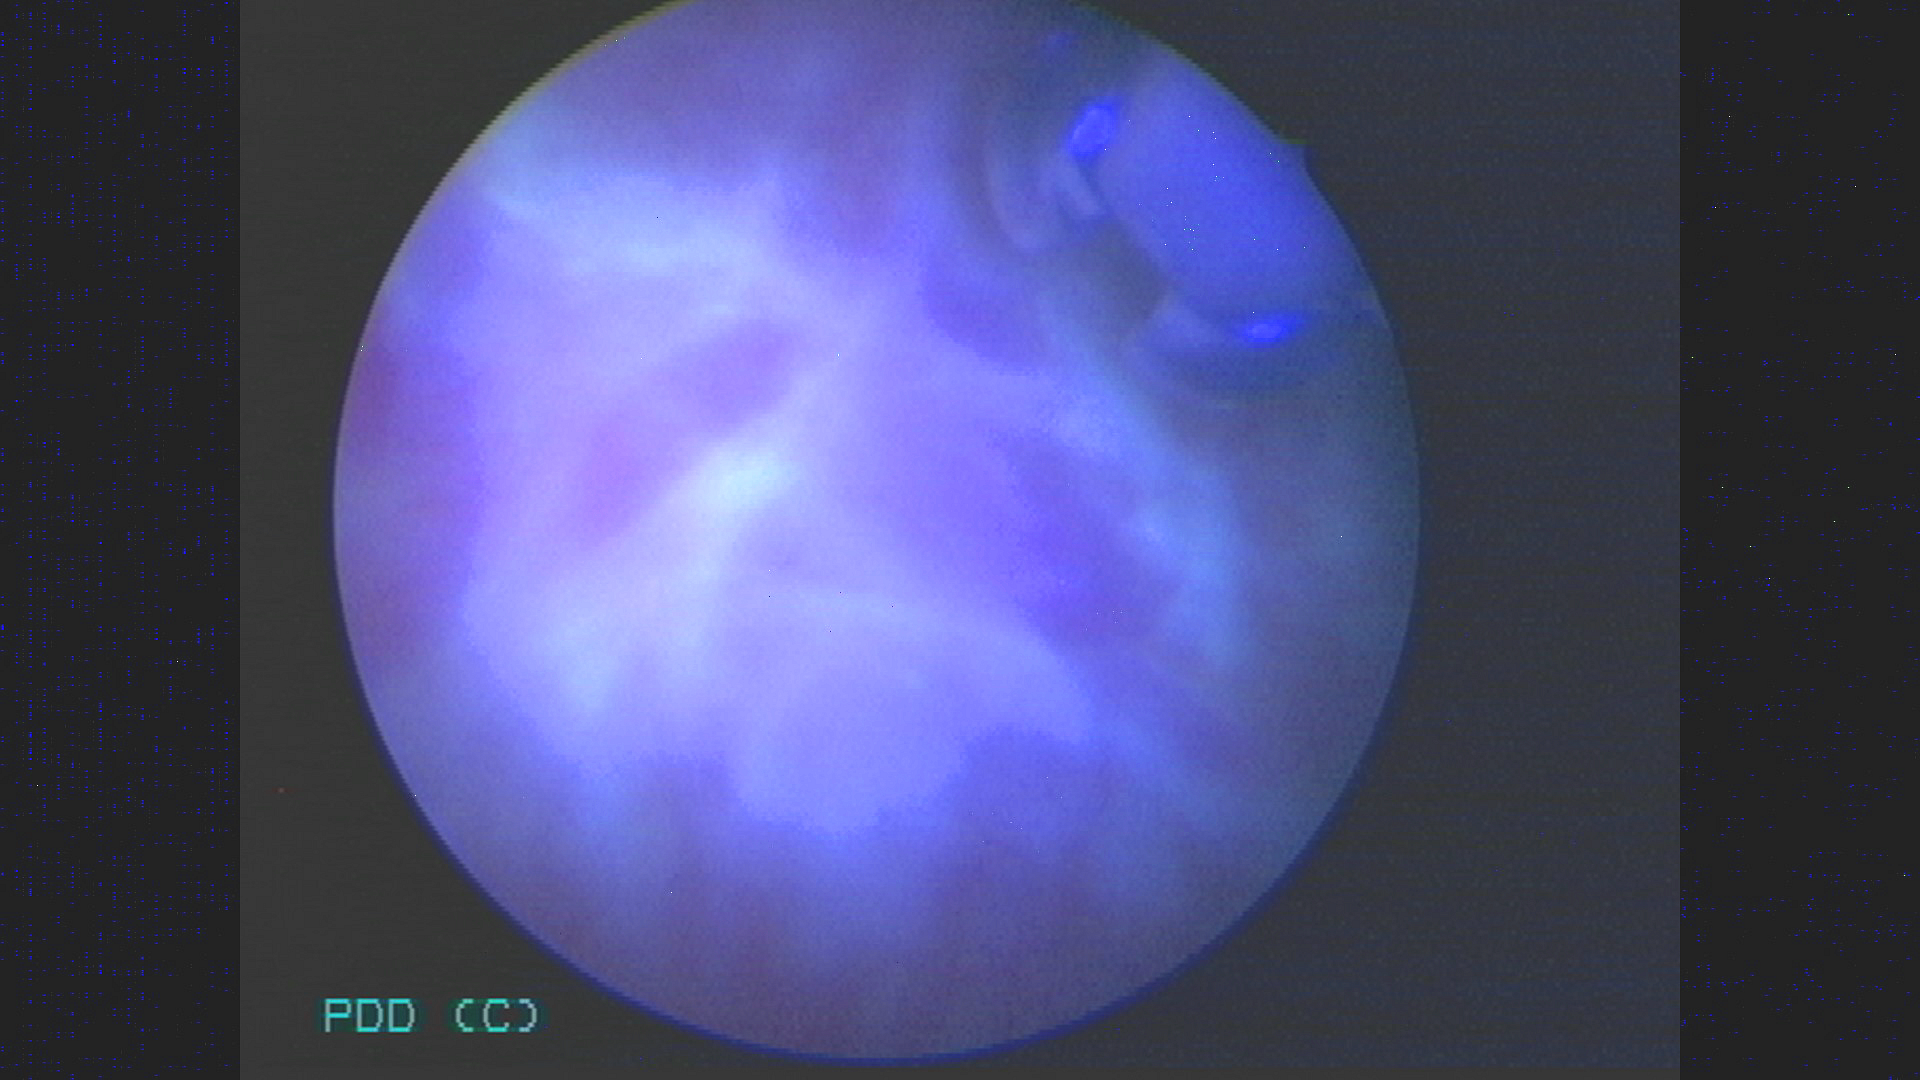
Modality: BLC
Class: Non-malignant
Subclass: BenignNOS
Lesion: L3
Morphology: Non-papillary
Bladder cancer association: No